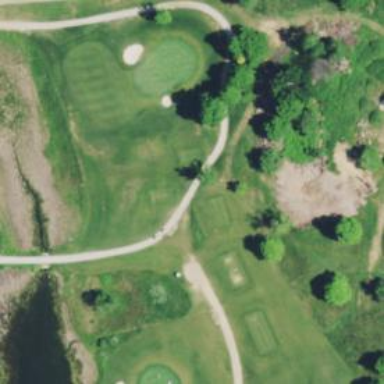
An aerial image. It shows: Grass area designated as golf tee.